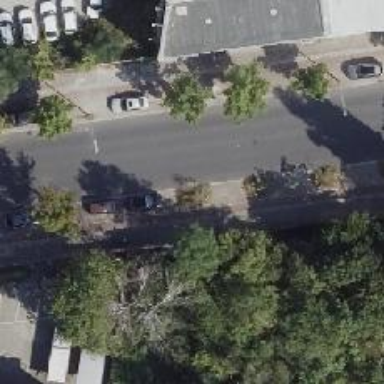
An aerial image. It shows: Deciduous broadleaved tree. There is parking obstacle present.